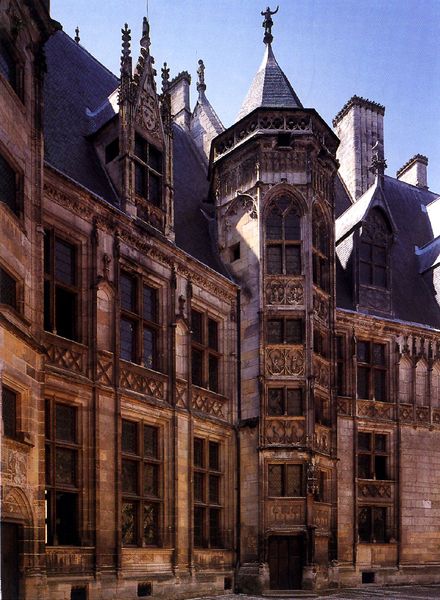
Titel: Palast des Jacques-Coeur, Innenhoffassade
Standort: Bourges (EU - F)
Schlagwörter: blau, himmel, schatten, braun, fenster, holz, straße, tür, dach, gebäude, haus, schloss, architektur, spitze, stein, sonne, figur, gotik, renaissance, schornstein, turm, statue, fassade, giebel, treppe, ornamente, verzierung, photographie, bögen, eingang, erker, türmchen, türme, palast, herrschaftlich, sandstein, satteldach, treppenturm, lisene, fialen, halbsäule, wimperge, fensterkreuze, würzburger residenz